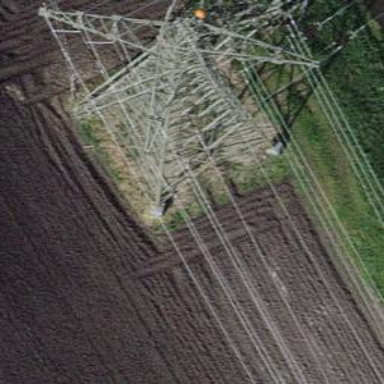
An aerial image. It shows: Power line in the image.